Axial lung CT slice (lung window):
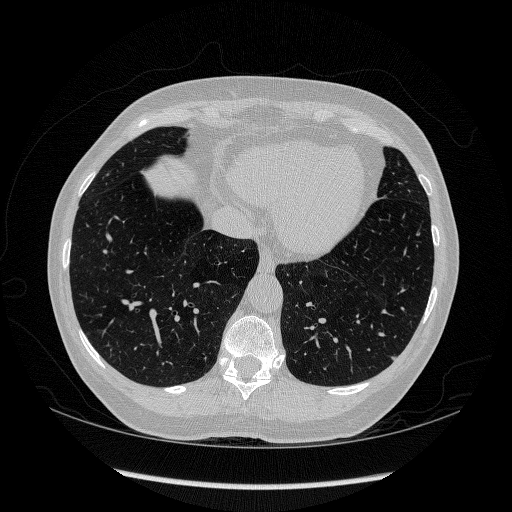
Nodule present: yes
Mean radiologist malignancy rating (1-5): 2.75